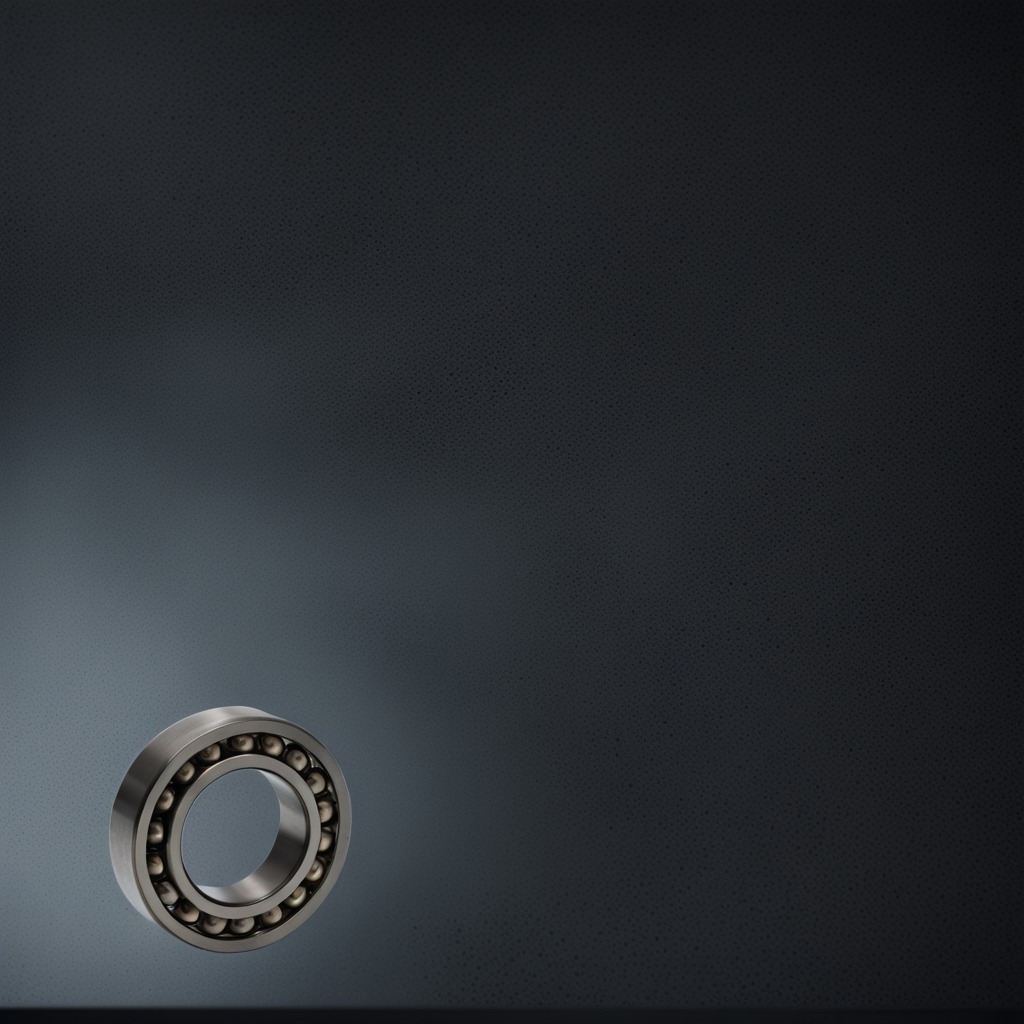
A metal ball bearing is lying on a clean granite table inside a workshop at night dim ambient light soft shadows worn but